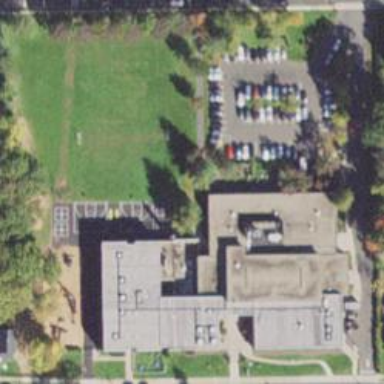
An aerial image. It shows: School.